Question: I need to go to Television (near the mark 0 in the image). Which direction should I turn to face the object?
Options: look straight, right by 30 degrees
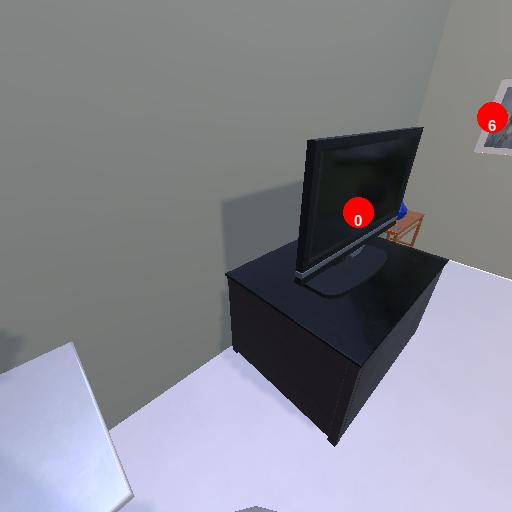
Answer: look straight